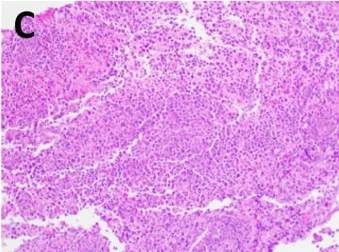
MRI and histological examination. Microscopic examination of the left frontal lobe biopsy showed diffuse involvement of the brain parenchyma by Diffuse Large B-cell lymphoma:. H&E staining.
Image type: pathology (h&e)